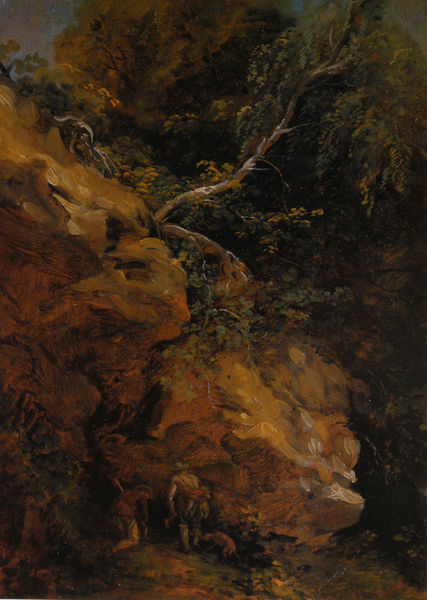
Titel: Zwei Jäger am Dachsbau
Künstler: Johann Georg von Dillis
Standort: München
Institution: Städtische Galerie im Lenbachhaus
Schlagwörter: baum, berg, blau, blätter, dunkel, felsen, gemälde, himmel, laub, mann, schatten, weiß, wolken, bäume, gelb, grün, landschaft, menschen, ocker, äste, abend, braun, hell, holz, hut, männer, nacht, orange, schwarz, gras, hund, rot, tier, weg, beige, mensch, stein, ast, birke, erde, natur, stamm, weide, busch, pastos, realismus, personen, blatt, pflanzen, höhle, tal, wald, bauern, düster, bogen, zwei, studie, abhang, warm, berge, fels, gebirge, hang, geröll, schlucht, herbst, rast, constable, wild, abendrot, geheimnisvoll, aufsicht, bücken, wurzel, alpen, lichtung, felsspalte, jagd, jäger, gewehr, lanschaft, wanderer, gebückt, versteck, kluft, felsvorsprung, verstecken, hirten, pfeil, wuzeln, bäum, schutz, suche, raun, steinbruch, wildwuchs, orangegelb, fund, abris, true, bum, unterschlupf, entdeckung, fontainebleau, 2 männer, himmellos, tobel, abri, diaz, baum im gebirge, braune farbe, steiler felsen, hillem, russeau